Question: I'm trying to write something that will pad a list of strings so every string is the same size
Padding with spaces is fairly straightforward, you just get the maximum length and pad with spaces until they are equal
However my issue is with fonts that are not equal-width.
For example if we had
aa
WWW
we would pad aa with one space and get
aa
WWW
Because these fonts are not equal width they do not work.
I have written a script that tries to calculate the physical size of the string in question and pad with spaces until the sizes are equal.
'''
StreamReader sr = new StreamReader(@"C:\Users\ben.bodie\Desktop\FontPaddingTest.txt");
var lines = sr.ReadToEnd().Split(new string[] { Environment.NewLine}, StringSplitOptions.RemoveEmptyEntries).ToList();
sr.Close();
sr.Dispose();
var max = 0;
var spacesize = TextRenderer.MeasureText(" ", new Font("Microsoft Sans Serif", 7.8f));
foreach (var line in lines)
{
var size = TextRenderer.MeasureText(line, new Font("Microsoft Sans Serif", 7.8f));
max = Math.Max(max, size.Width);
}
foreach(var line in lines)
{
var newline = line;
var size = TextRenderer.MeasureText(newline, new Font("Microsoft Sans Serif", 7.8f));
var width = size.Width;
int spacestoadd = 0;
while(max-10 > width)
{
newline = " " + newline;
width = width + spacesize.Width;
spacestoadd++;
}
dataGridView1.Rows.Add(newline, spacestoadd);
}
'''
However as you can see, this did not work

Any ideas would be appreciated
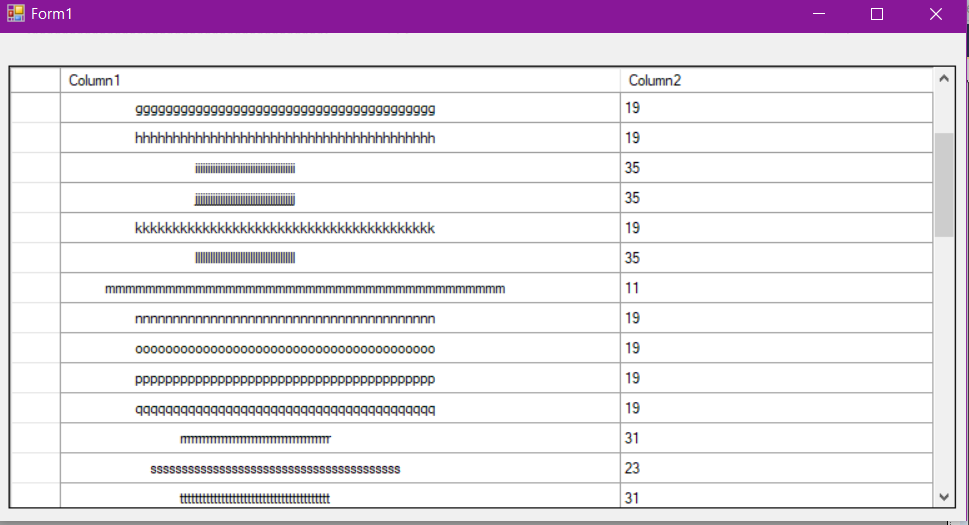
Answer: I've done some tinkering with this and think i've fixed it
Instead of adding the size of the space, i am instead recalculating the size at every iteration of the loop where i add spaces
'''
var newline = line;
var size = TextRenderer.MeasureText(newline, new Font("Microsoft Sans Serif", 7.8f));
var width = size.Width;
int spacestoadd = 0;
while(max-10 > width)
{
newline = " " + newline;
size = TextRenderer.MeasureText(newline, new Font("Microsoft Sans Serif", 7.8f));
width = size.Width;
spacestoadd++;
}
dataGridView1.Rows.Add(newline, spacestoadd);
'''